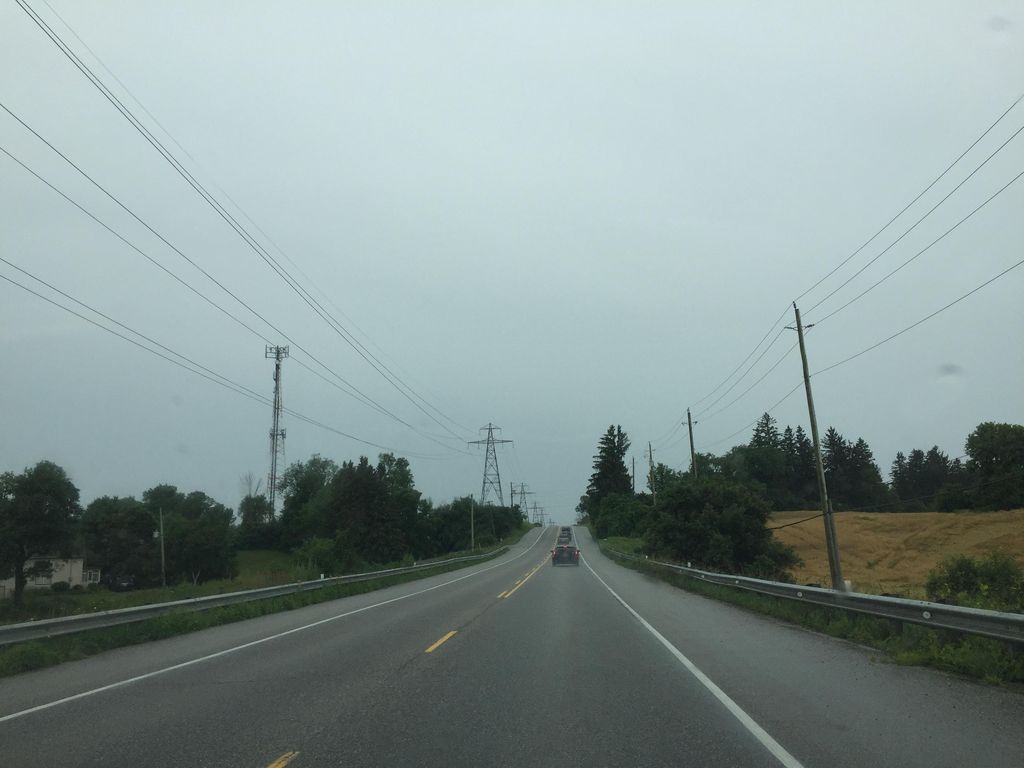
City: kitchener-waterloo